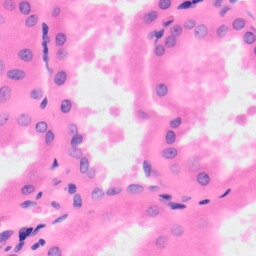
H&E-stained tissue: Kidney